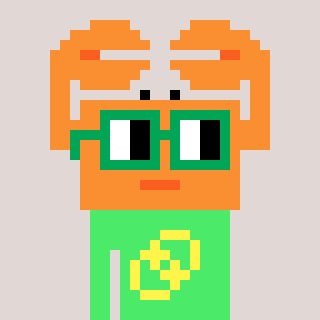
a pixel art character with square green glasses, a crab-shaped head and a teal-colored body on a warm background